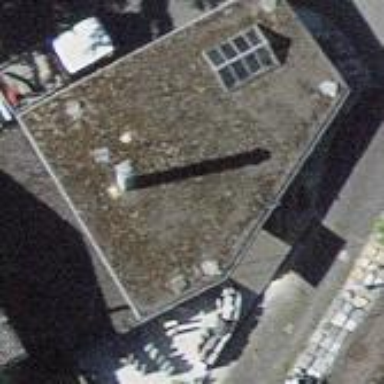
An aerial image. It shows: Shed.